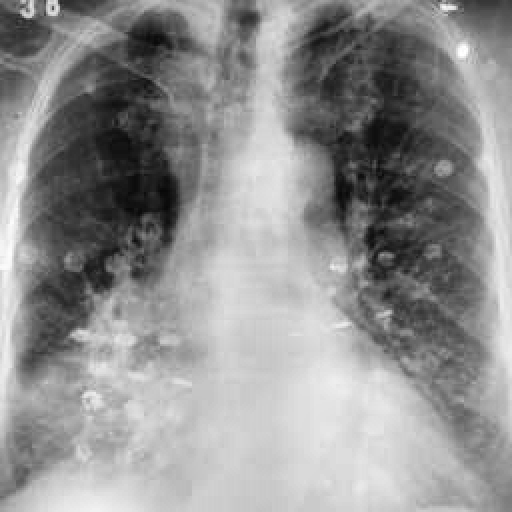
Finding: TUBERCULOSIS